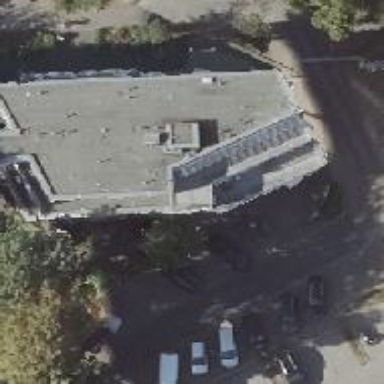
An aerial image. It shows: Healthcare clinic is depicted in the image.